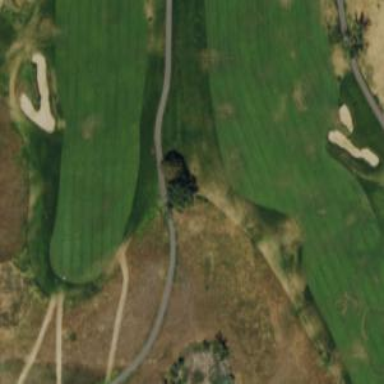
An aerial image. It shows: Well-maintained path for golf carts. The track type is grade1.